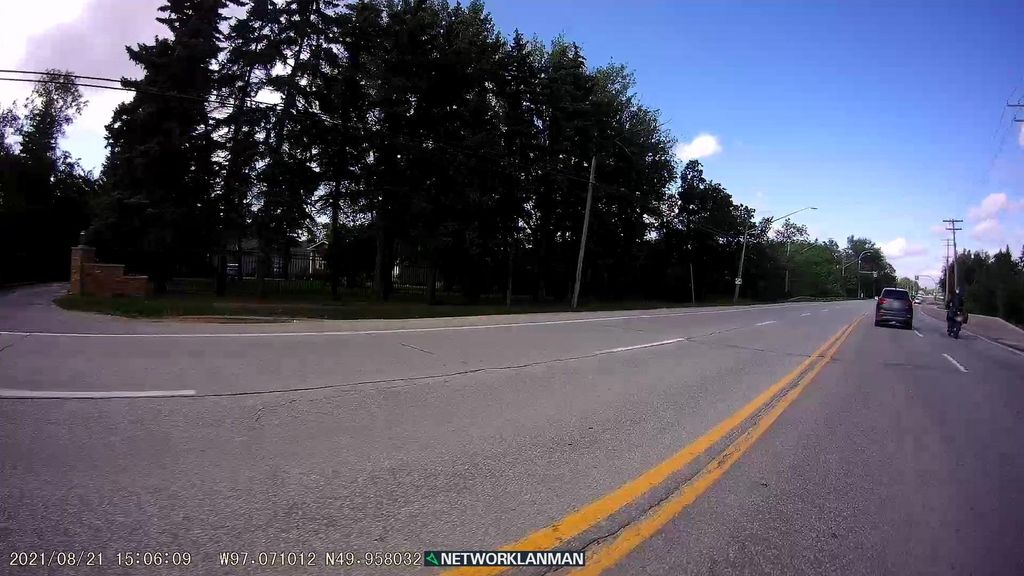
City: winnipeg